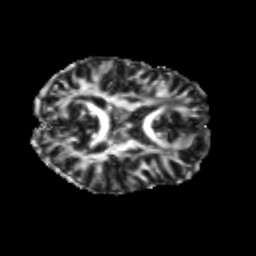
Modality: FA
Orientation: axial
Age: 25
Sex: female
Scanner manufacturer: siemens
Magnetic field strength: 3 T
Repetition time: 3.5 s
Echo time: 0.104 s